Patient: sex M, age 72
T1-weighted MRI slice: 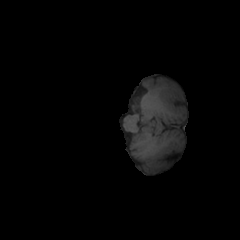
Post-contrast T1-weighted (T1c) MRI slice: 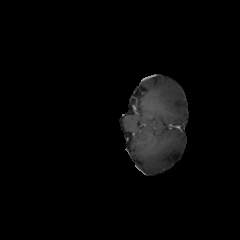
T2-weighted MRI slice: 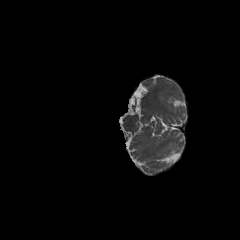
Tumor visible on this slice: no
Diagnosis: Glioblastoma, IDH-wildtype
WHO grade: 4